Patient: sex M, age 45
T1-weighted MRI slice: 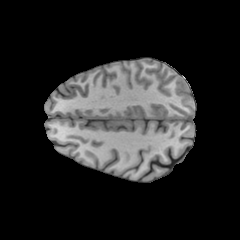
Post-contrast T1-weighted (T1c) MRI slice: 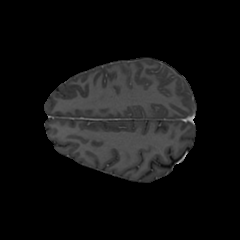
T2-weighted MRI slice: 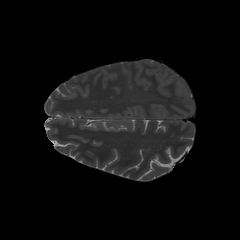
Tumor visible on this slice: no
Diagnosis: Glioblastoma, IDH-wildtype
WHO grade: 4